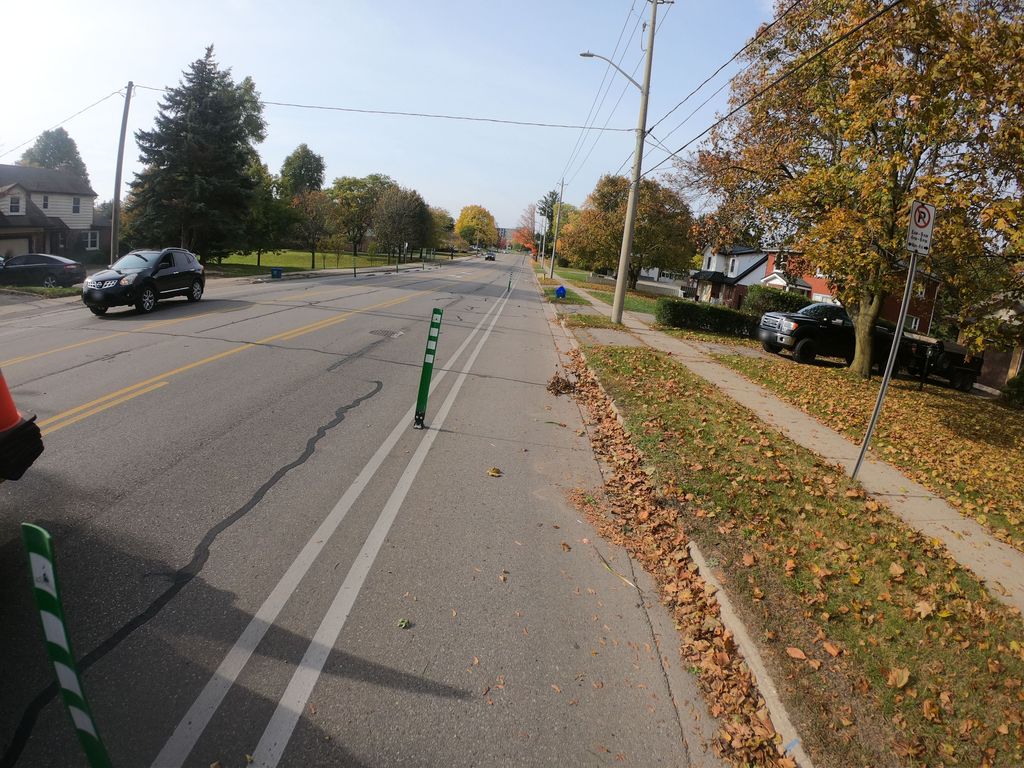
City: kitchener-waterloo